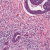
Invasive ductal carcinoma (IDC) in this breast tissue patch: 1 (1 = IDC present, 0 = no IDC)